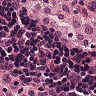
Metastatic tissue present: no